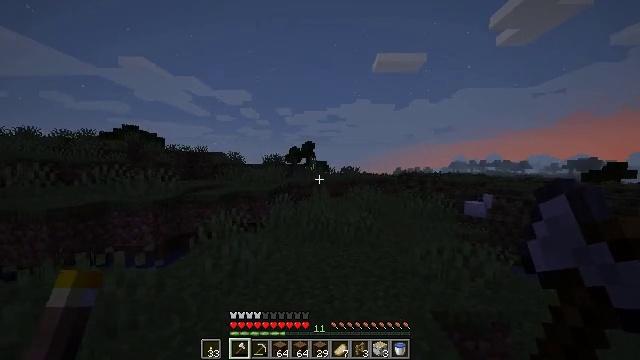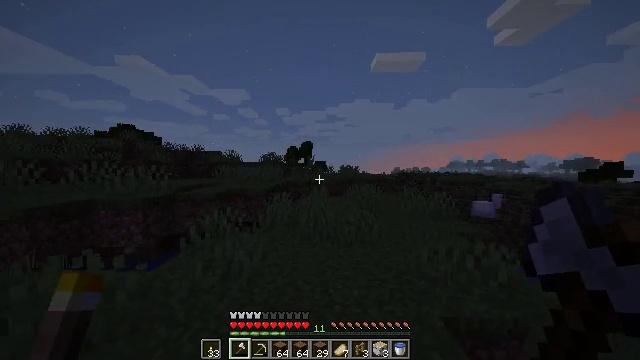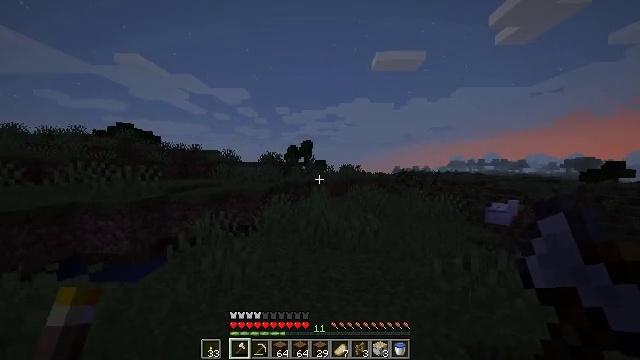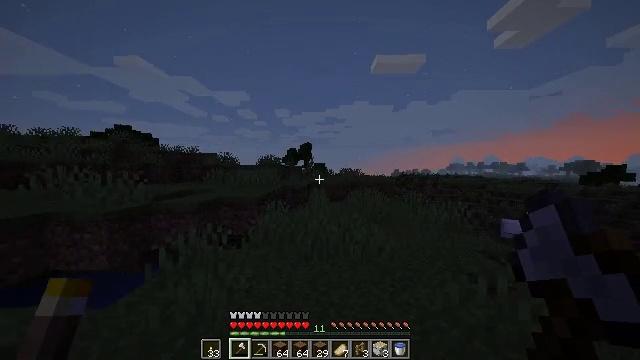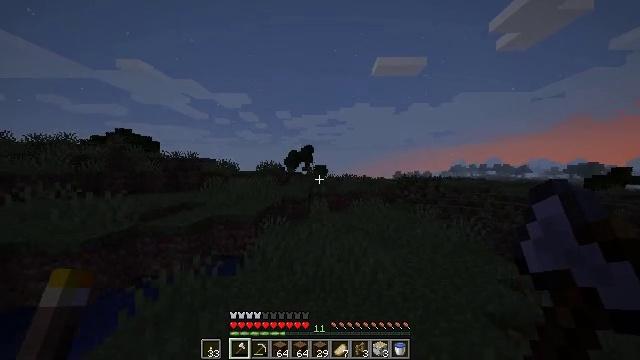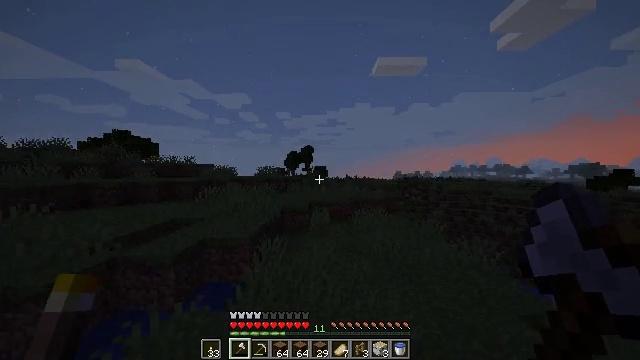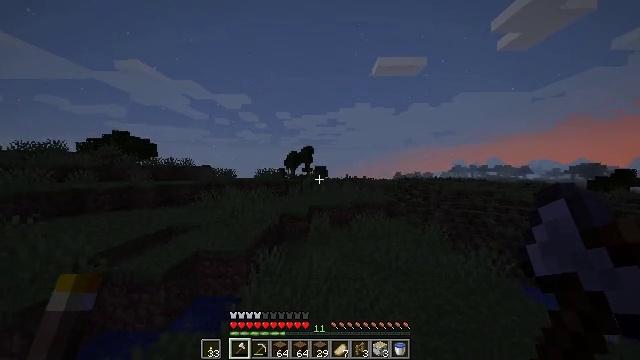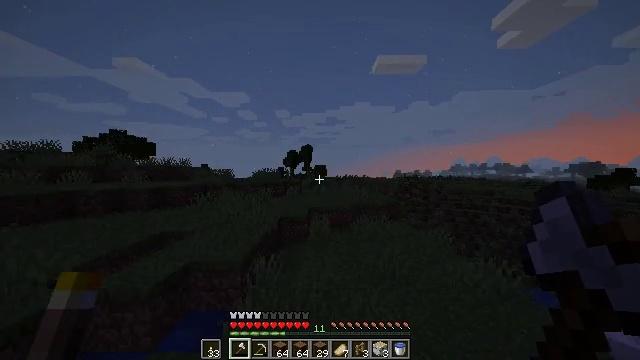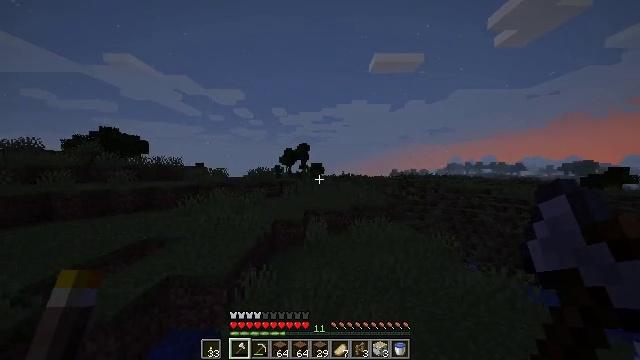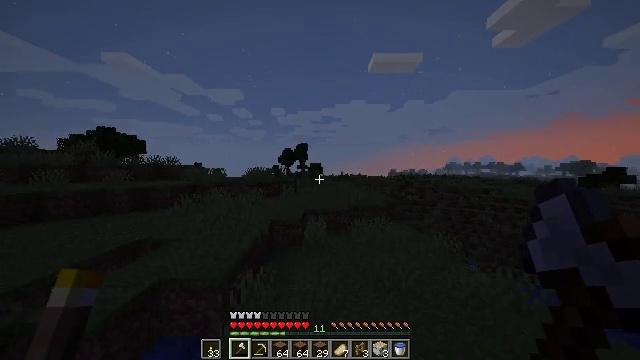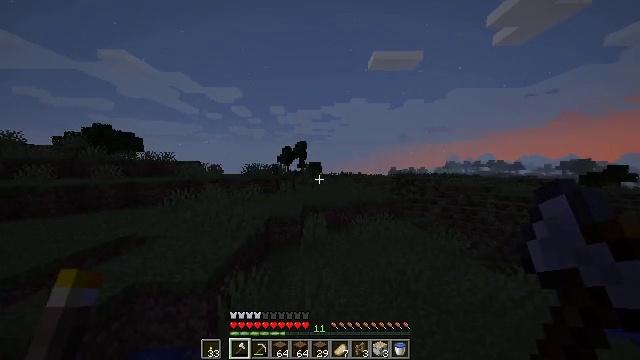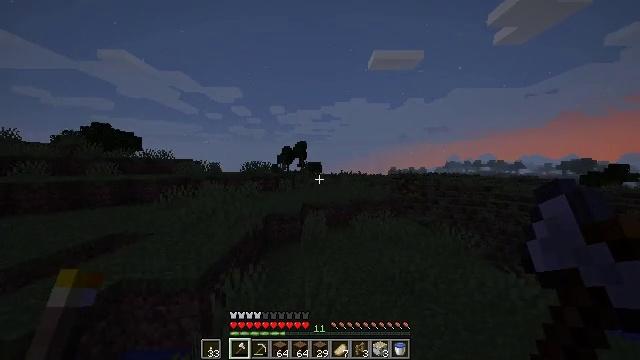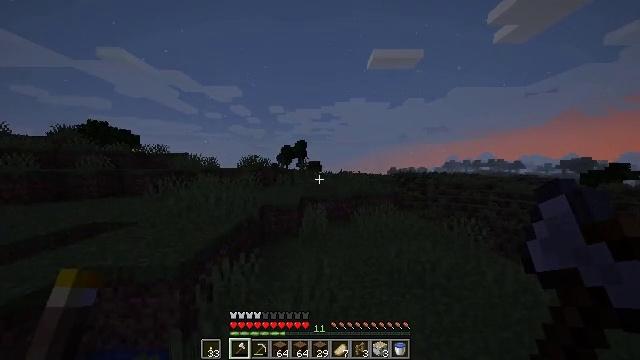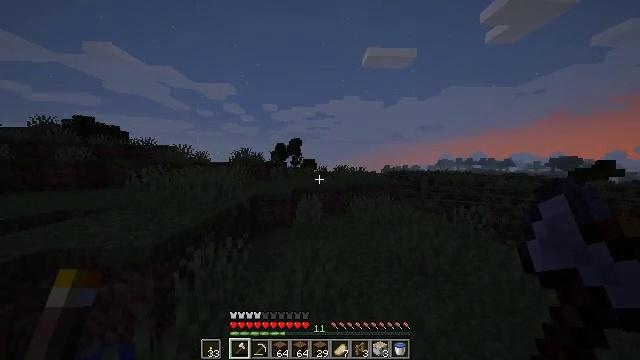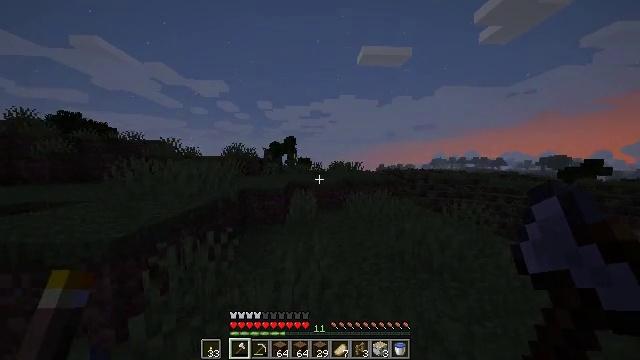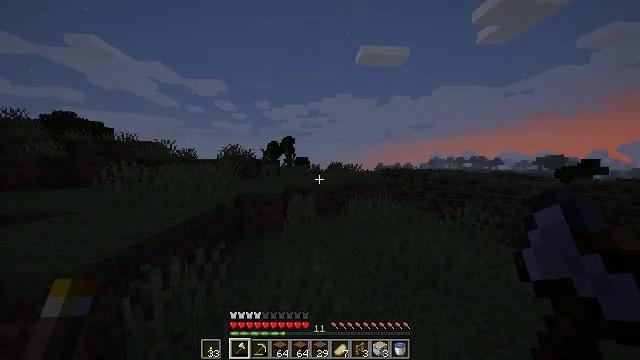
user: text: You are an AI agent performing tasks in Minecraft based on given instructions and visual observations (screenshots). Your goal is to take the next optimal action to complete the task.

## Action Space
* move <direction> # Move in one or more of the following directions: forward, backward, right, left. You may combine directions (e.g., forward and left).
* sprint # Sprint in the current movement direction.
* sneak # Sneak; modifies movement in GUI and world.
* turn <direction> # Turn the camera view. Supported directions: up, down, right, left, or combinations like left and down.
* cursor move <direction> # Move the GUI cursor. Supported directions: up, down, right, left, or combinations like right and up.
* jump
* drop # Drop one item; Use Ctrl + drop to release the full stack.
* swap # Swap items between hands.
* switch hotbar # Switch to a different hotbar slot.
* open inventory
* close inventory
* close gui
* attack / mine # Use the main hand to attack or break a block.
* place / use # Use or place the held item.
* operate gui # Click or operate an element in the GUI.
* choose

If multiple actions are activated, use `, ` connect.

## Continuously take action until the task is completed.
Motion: motion action
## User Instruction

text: Break the white bed to relocate it.
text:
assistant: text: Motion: move forward, sprint, jump
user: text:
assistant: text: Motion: move forward, sprint, jump
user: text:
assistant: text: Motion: move forward, sprint, jump
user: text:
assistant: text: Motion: move forward, sprint, jump
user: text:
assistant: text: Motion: move forward, sprint, jump
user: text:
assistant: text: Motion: move forward, sprint, jump
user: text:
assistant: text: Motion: move forward, sprint, jump
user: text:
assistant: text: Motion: move forward, sprint, jump
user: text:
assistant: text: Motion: move forward, sprint, jump
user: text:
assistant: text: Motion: move forward, sprint, jump
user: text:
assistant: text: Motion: move forward, sprint, jump
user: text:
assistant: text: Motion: move forward, sprint, jump
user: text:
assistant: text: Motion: move forward, sprint, turn right, jump
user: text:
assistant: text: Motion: move forward, sprint, turn right, jump
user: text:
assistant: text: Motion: move forward, sprint, jump
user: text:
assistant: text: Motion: move forward, sprint, jump
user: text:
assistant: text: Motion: move forward, sprint, jump
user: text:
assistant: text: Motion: move forward, sprint, jump
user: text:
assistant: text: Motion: move forward, sprint, jump
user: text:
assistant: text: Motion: move forward, sprint
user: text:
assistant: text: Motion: move forward, sprint
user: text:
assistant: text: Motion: move forward, sprint
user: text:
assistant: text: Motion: move forward, sprint
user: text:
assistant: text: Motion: move forward, sprint
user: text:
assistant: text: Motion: move forward, sprint
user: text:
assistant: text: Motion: move forward, sprint
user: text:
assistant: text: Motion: move forward, sprint
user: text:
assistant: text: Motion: move forward, sprint
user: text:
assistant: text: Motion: move forward, sprint
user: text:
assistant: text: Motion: move forward, sprint